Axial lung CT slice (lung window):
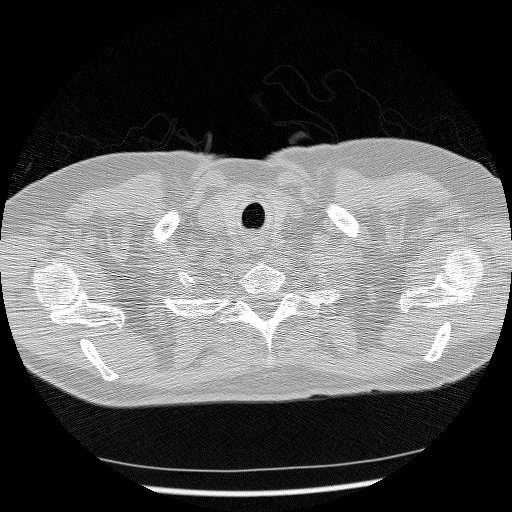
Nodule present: no